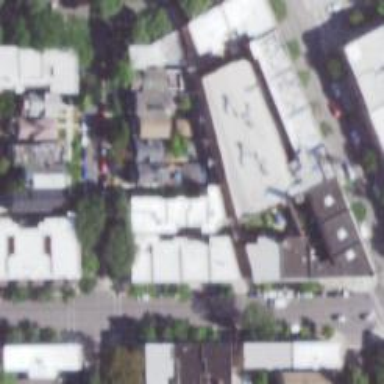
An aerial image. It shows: Cinema building.